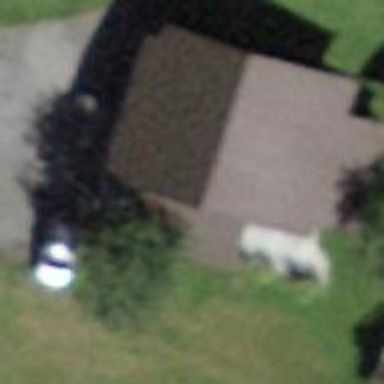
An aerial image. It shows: Barn.